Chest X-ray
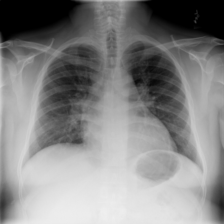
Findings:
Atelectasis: negative
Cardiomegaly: negative
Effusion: negative
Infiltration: negative
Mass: negative
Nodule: negative
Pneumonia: negative
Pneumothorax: negative
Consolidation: negative
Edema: negative
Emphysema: negative
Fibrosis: negative
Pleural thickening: negative
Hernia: negative